Question: I am getting a compilation error in ember-cli whenever I have a Handelbars template that uses @vars variables (i.e., @index, @key, @first, @last) inside of the each helper. (See <URL>?
routes/application.js
'''
export default Ember.Route.extend({
model: function() {
return ['red', 'blue', 'green'];
}
});
'''
templates/application.hbs
'''
{{#each model}}
{{@index}}: {{this}}
{{/each}}
'''
Screenshot of ember-cli compilation error message:

Here are the versions of the various tools involved:
- - - - -
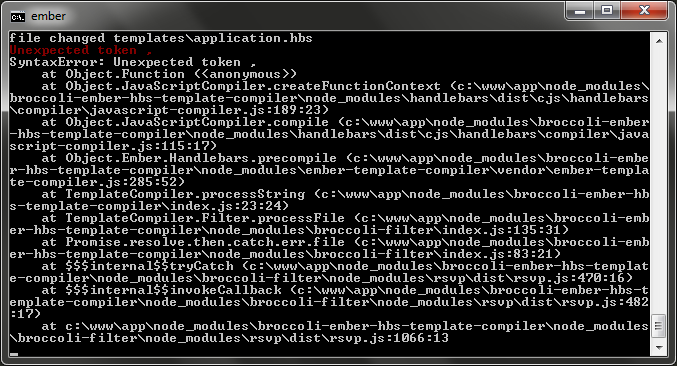
Answer: That really isn't related to ember-cli. Ember Handlebars doesn't support the @keyword items.